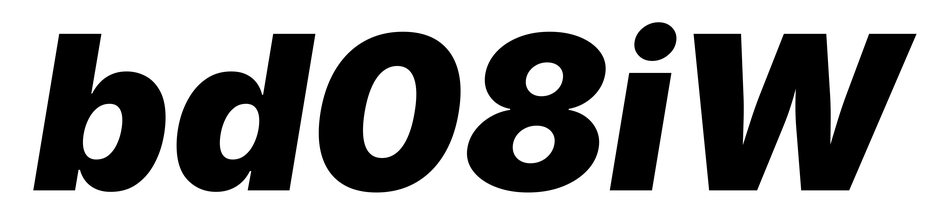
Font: Inter-Italic_Black_Italic